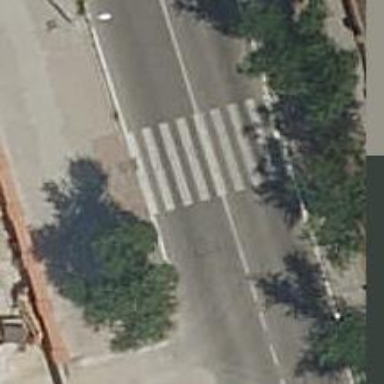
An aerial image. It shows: Marked crossing with traffic calming table.